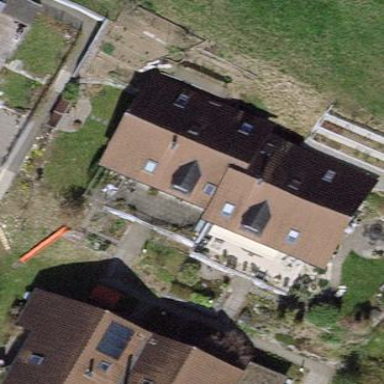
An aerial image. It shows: Simple house.